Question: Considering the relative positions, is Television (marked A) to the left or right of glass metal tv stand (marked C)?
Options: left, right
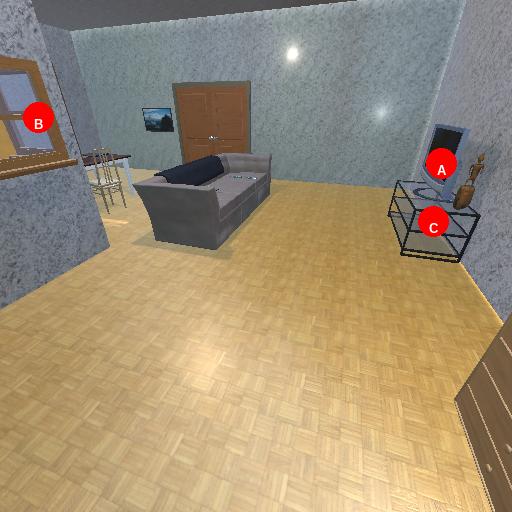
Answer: left